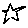
Label: star